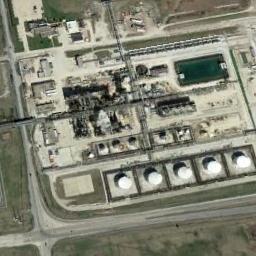
Label: storage tanks